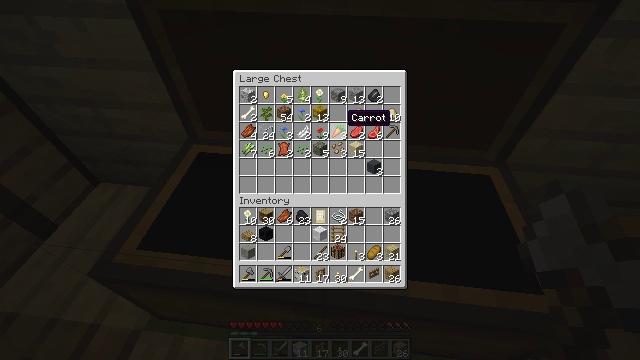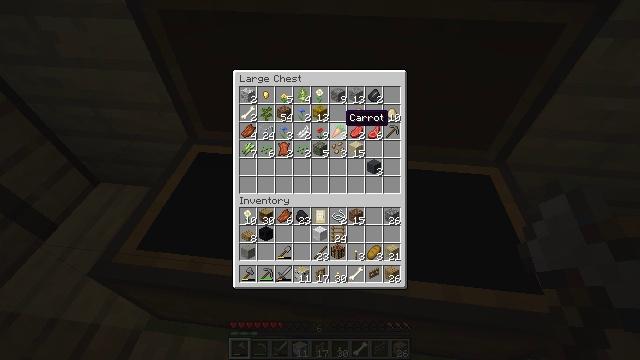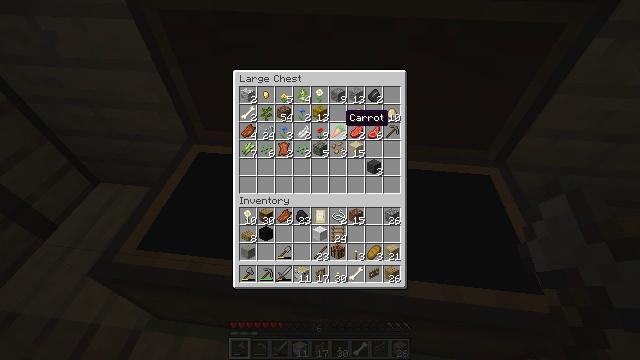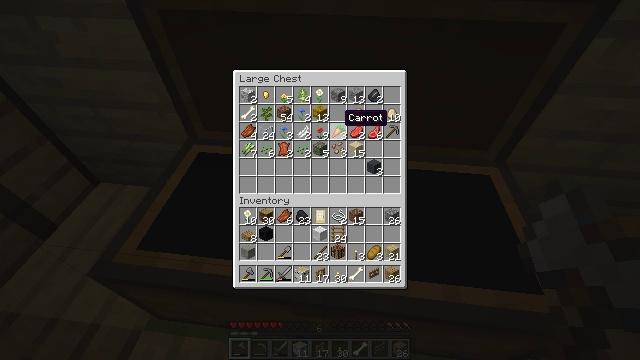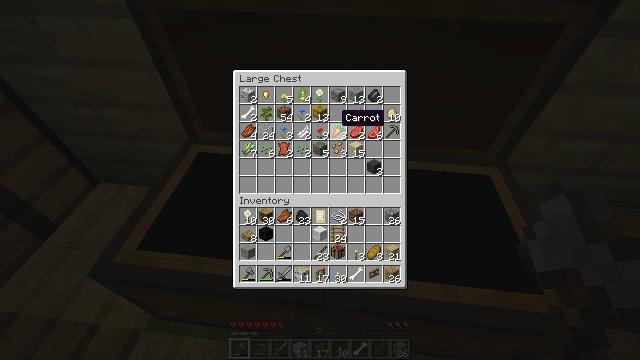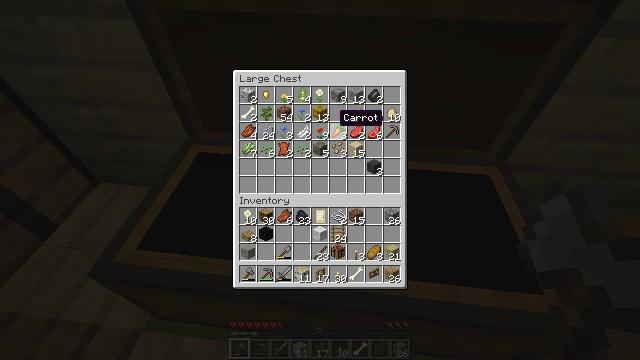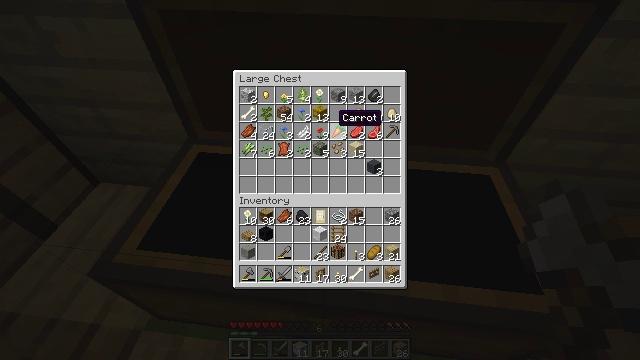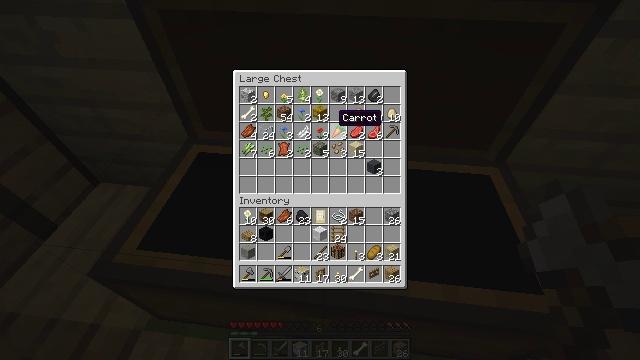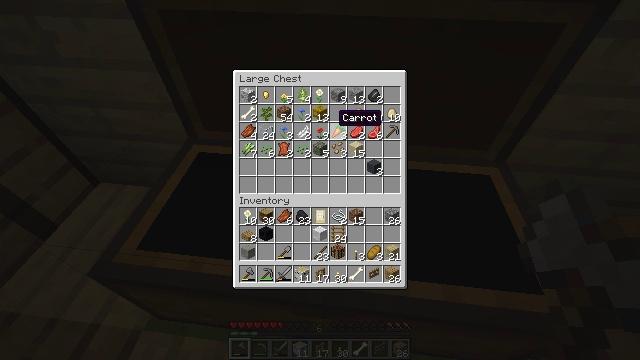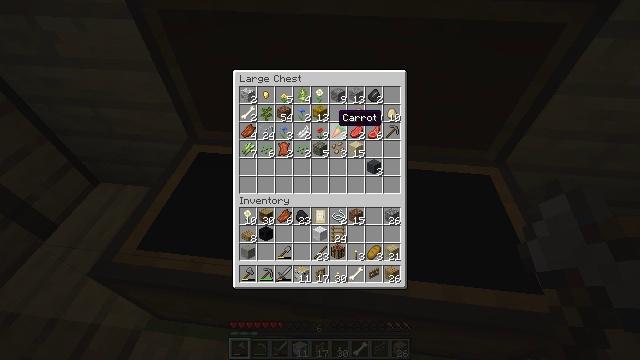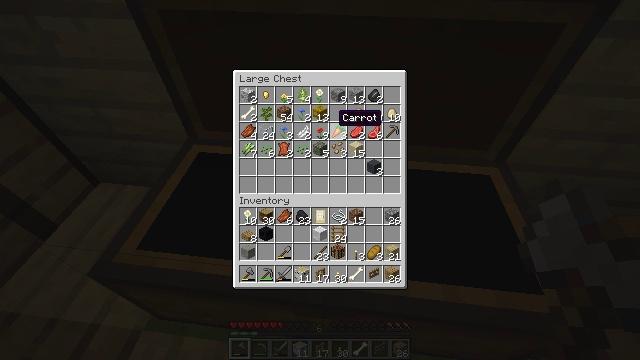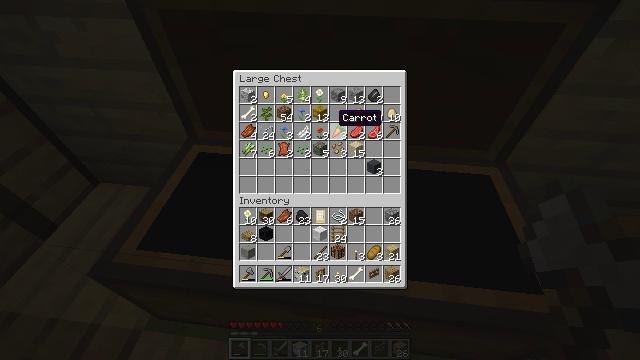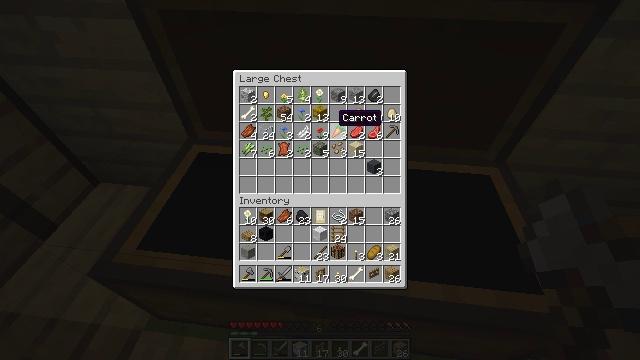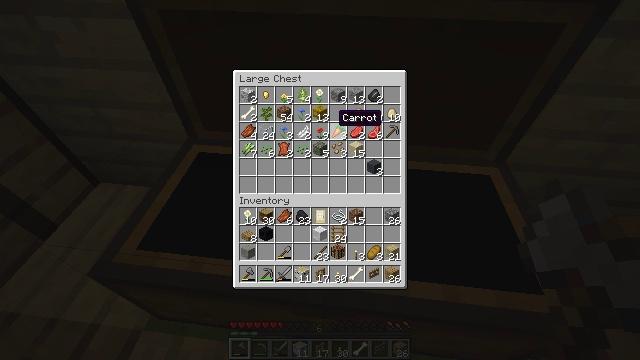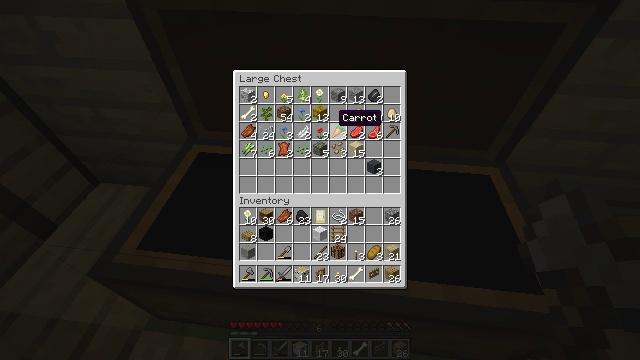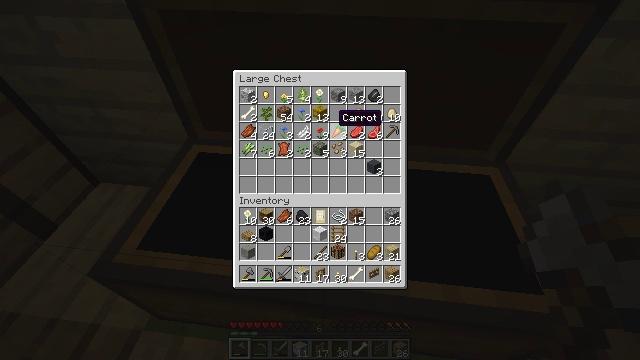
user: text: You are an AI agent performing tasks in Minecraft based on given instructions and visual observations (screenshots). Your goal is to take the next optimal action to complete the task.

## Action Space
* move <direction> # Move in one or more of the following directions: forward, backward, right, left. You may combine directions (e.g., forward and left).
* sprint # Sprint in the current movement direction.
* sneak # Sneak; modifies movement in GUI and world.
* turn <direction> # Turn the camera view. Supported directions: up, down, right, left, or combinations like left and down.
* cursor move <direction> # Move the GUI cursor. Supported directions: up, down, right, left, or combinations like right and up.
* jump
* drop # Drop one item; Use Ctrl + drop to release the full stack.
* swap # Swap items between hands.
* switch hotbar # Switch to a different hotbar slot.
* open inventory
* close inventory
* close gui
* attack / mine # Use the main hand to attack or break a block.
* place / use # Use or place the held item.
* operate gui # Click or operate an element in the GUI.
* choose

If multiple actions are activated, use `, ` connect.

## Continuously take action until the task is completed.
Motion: motion action
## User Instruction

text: In the crafting table, craft a gray bed.
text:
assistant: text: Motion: no_op
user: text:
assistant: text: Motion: no_op
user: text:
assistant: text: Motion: no_op
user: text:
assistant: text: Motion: no_op
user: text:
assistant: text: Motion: no_op
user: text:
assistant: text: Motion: no_op
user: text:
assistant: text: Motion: no_op
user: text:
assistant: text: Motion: no_op
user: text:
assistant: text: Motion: no_op
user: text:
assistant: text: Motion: no_op
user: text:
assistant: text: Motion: no_op
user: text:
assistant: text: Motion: no_op
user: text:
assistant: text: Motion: no_op
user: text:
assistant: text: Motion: no_op
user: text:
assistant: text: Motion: no_op
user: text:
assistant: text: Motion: no_op
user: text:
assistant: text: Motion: no_op
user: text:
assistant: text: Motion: no_op
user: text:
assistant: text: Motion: no_op
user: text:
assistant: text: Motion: no_op
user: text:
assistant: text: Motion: no_op
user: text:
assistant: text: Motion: no_op
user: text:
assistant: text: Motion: no_op
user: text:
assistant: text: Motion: no_op
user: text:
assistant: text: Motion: no_op
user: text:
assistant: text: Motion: no_op
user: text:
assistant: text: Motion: no_op
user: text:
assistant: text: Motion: no_op
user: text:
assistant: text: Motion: no_op
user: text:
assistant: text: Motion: no_op